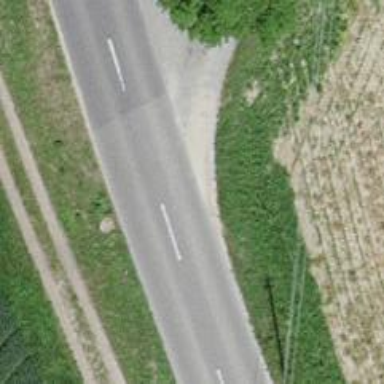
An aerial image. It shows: Tertiary road.